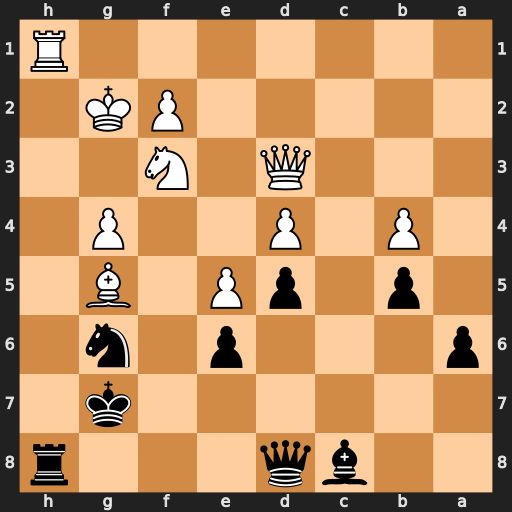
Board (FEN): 2bq3r/6k1/p3p1n1/1p1pP1B1/1P1P2P1/3Q1N2/5PK1/7R
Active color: b
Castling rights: -
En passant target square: -
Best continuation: Qxg5 Nxg5 Nf4+ Kg3 Nxd3